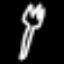
Label: fork